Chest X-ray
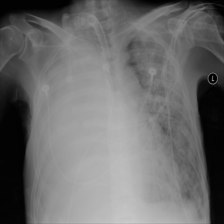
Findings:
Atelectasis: negative
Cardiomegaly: negative
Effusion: negative
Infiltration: negative
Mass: negative
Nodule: negative
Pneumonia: negative
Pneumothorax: negative
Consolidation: negative
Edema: negative
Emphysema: negative
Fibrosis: negative
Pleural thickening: negative
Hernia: negative